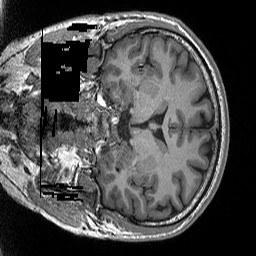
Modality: T1w
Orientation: coronal
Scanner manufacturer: siemens
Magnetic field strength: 3 T
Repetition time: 2.3 s
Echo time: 0.00298 s